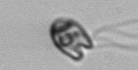
Label: flagellate_morphotype1